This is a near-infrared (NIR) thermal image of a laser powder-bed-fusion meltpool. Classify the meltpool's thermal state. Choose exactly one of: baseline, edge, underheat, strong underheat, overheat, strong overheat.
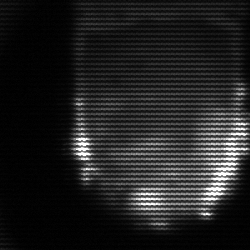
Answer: baseline